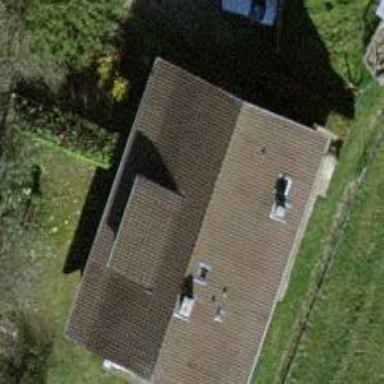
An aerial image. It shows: Simple house.